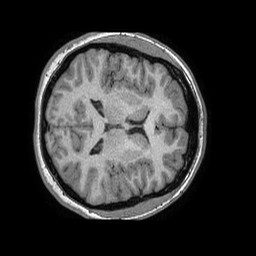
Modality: T1w
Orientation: axial
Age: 37
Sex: female
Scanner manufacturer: philips
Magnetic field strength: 1.5 T
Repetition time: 0.007462 s
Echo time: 0.003397 s